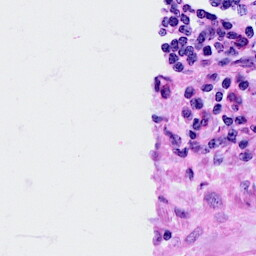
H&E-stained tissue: Cervix